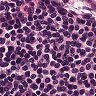
Metastatic tissue present: no